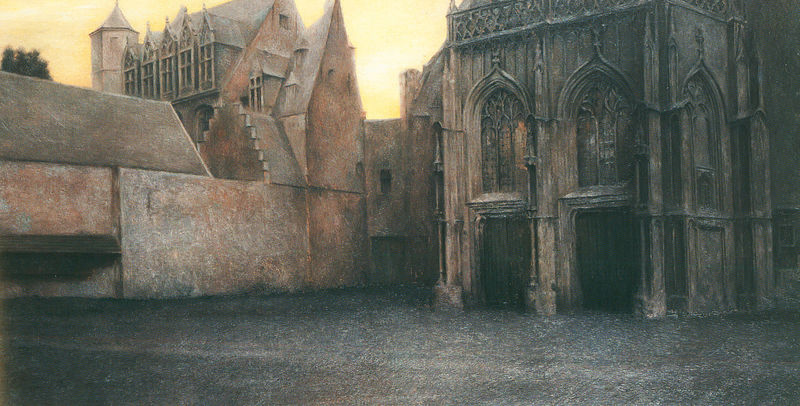
Titel: In Brügge. Ein Portal
Künstler: Fernand Khnopff
Institution: Neuss, Clemens-Sels-Museum
Schlagwörter: dunkel, gemälde, himmel, gelb, braun, fenster, grau, hell, kreide, licht, pastell, schwarz, tür, zeichnung, gebäude, malerei, wand, architektur, stein, kirche, gotik, turm, bogen, giebel, mauer, hof, platz, beleuchtung, flut, eingang, innenhof, dom, portal, gotisch, mauern, mittelalter, überflutung, kreuzgang, kriche, baustil, kirchenfenster, innehof